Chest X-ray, PA view. Patient: 46 years old, sex F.
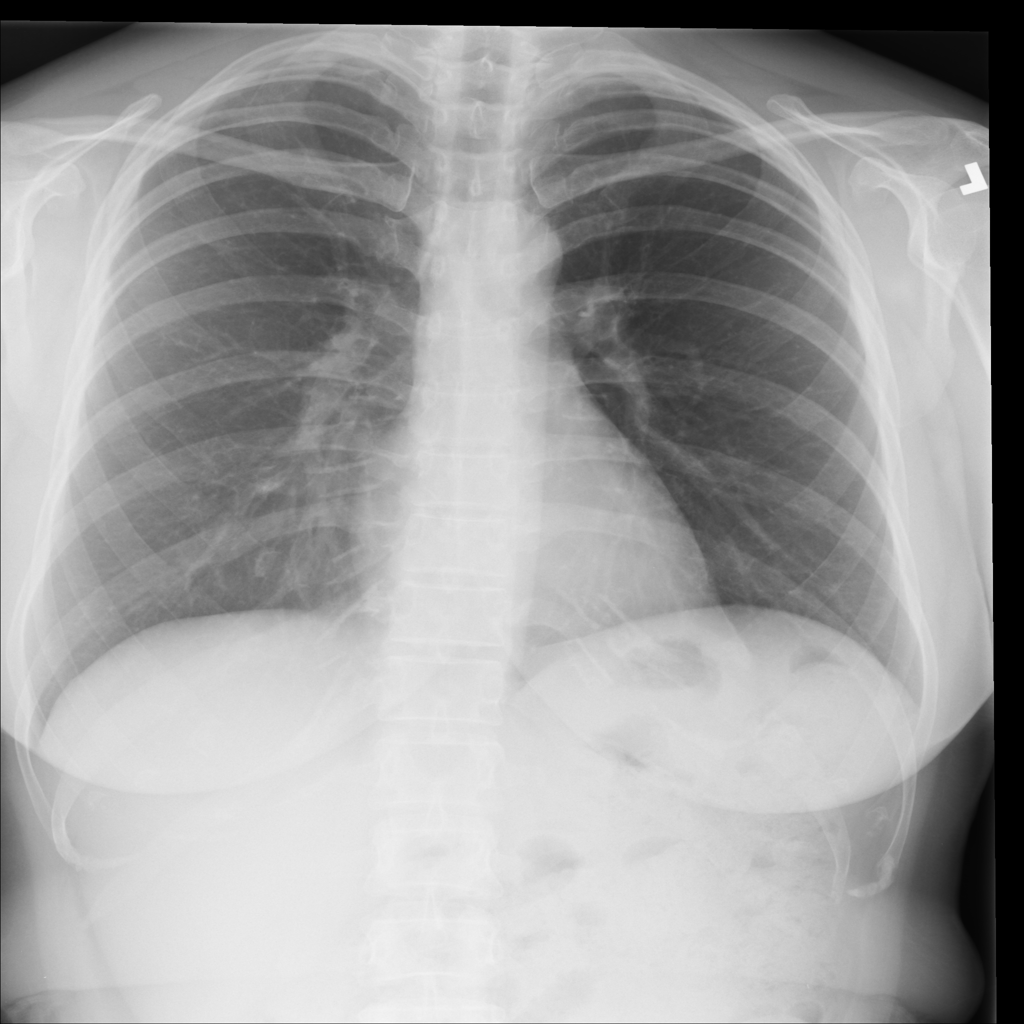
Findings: No Finding